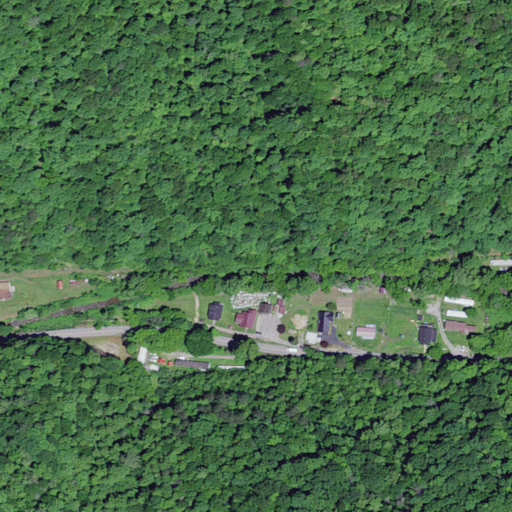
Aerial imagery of valley in Kentucky named Orchard Hollow containing deciduous forest, low intensity development, evergreen forest, open development, pasture, medium intensity development, and high intensity development